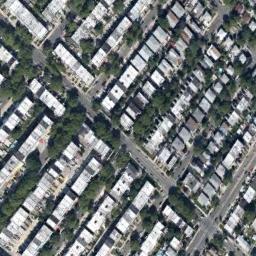
Label: residential